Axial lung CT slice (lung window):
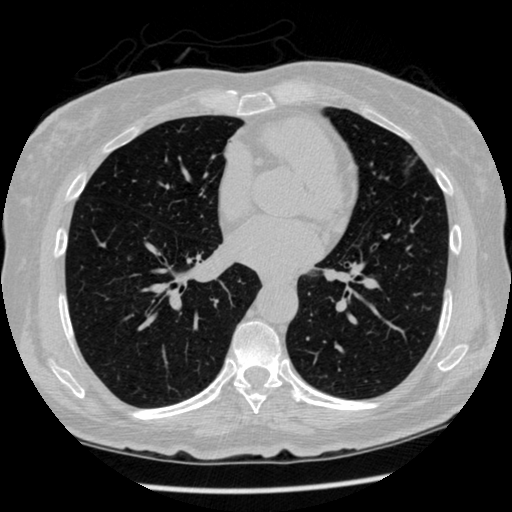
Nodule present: no